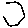
Label: hexagon